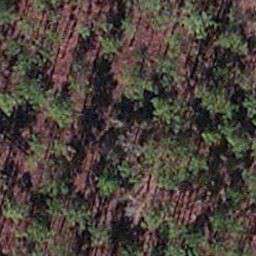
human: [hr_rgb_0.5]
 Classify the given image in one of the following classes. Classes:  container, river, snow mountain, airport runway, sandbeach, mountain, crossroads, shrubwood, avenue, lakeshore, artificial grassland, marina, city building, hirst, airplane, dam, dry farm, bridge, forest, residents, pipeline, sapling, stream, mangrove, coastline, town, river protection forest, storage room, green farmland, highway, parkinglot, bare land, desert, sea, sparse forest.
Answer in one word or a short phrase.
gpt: sapling